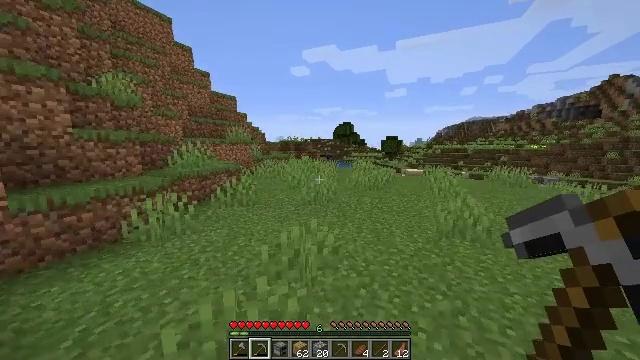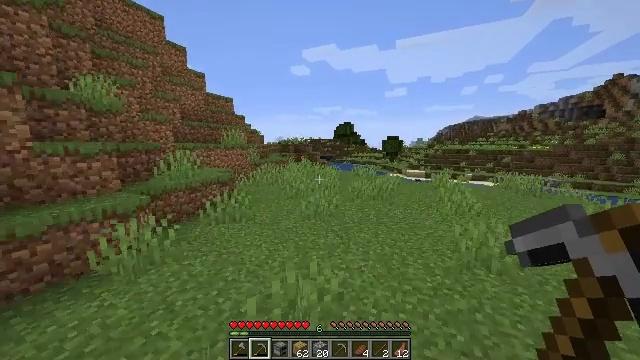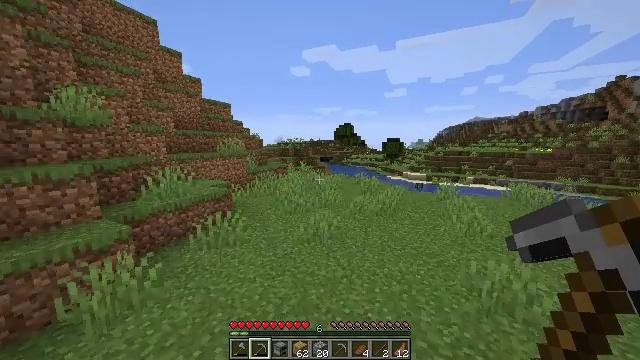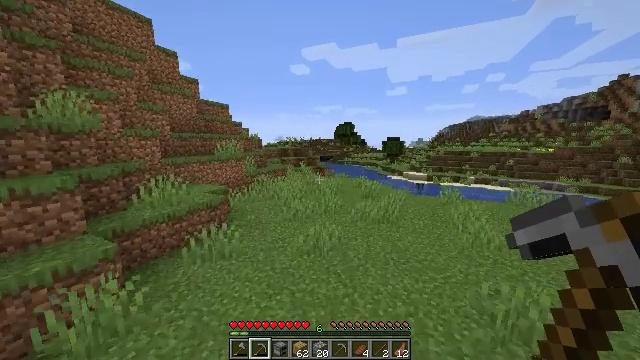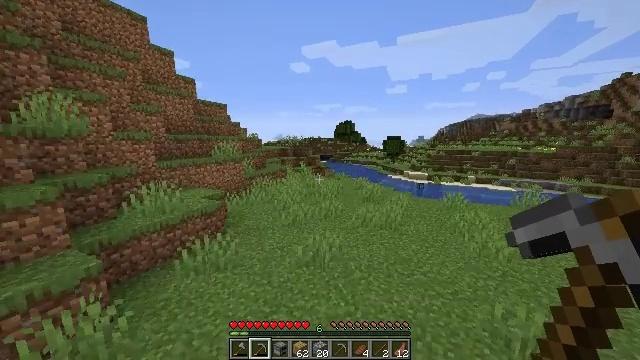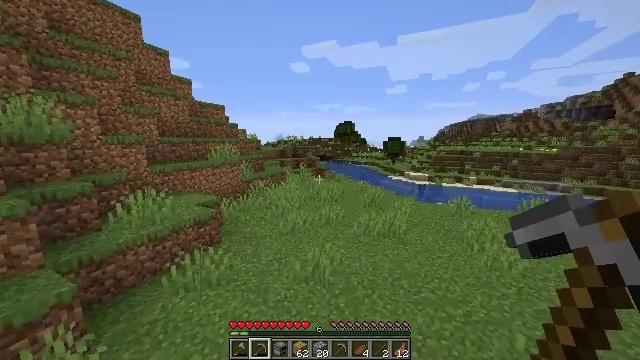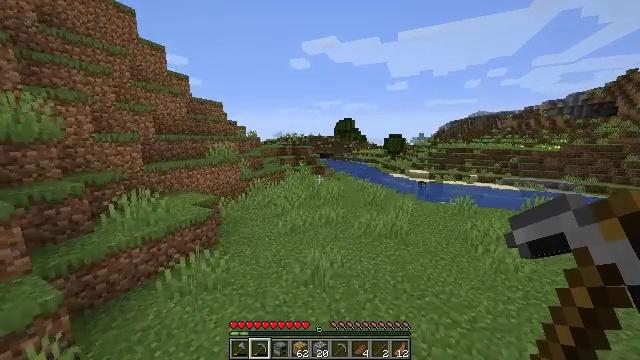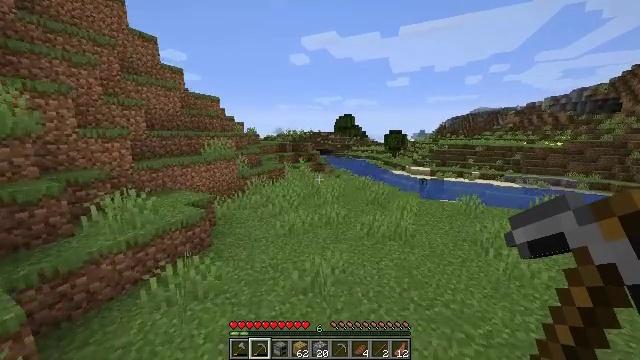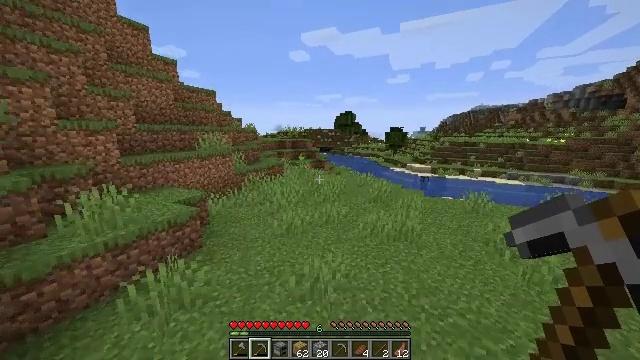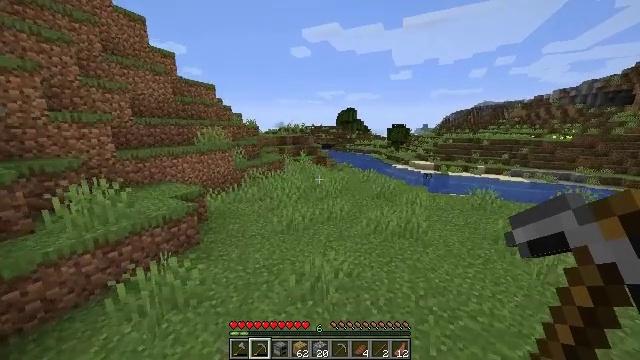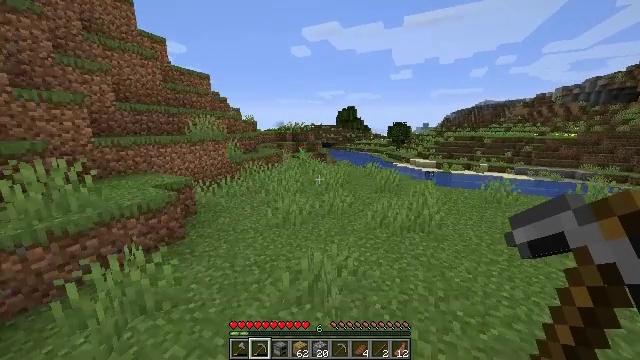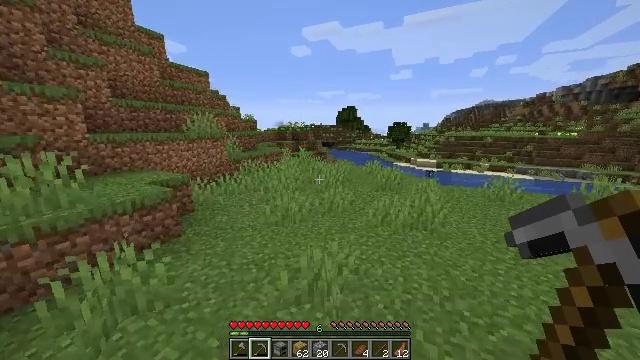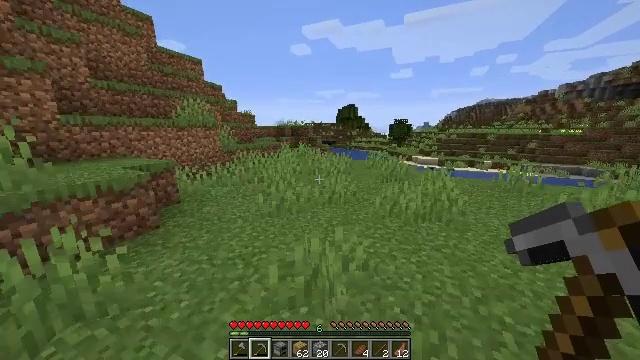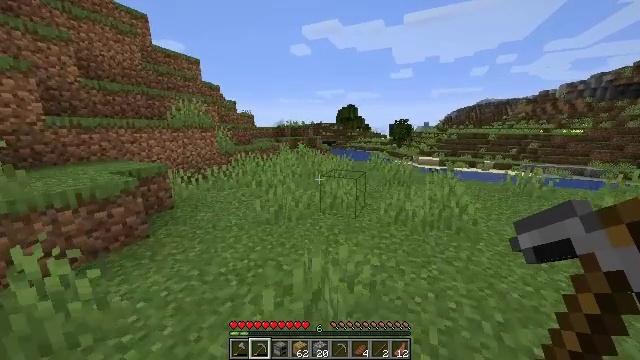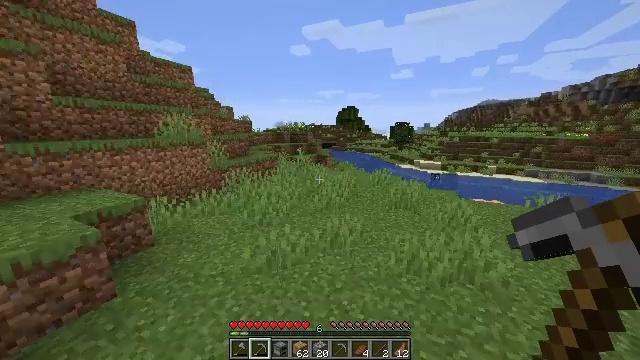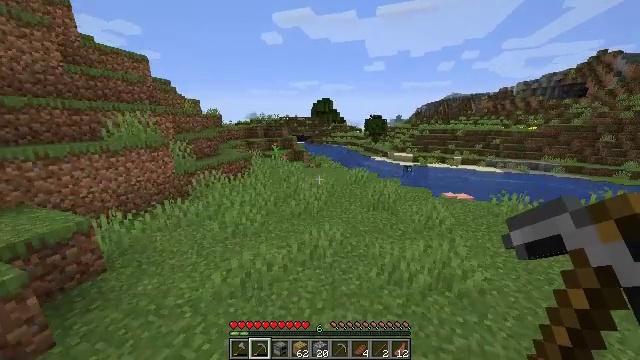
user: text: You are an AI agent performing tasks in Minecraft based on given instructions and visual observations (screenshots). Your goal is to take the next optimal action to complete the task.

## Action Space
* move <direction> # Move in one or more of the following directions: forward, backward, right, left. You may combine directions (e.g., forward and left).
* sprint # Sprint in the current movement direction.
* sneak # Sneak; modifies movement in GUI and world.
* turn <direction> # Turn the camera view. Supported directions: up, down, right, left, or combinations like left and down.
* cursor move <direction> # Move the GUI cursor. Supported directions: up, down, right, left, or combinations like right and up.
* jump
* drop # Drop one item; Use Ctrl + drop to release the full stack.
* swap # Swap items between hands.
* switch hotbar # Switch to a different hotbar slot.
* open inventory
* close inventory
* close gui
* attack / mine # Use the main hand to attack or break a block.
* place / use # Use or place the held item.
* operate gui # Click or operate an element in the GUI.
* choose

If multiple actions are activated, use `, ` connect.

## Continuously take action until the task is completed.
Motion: motion action
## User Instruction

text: Harvest the dead bush.
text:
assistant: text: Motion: move forward, jump
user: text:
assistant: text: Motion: move forward, jump
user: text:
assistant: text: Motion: move forward, jump
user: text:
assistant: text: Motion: move forward, jump
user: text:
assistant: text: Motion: move forward, jump
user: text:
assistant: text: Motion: move forward, jump
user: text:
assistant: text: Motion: move forward, jump
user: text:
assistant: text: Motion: move forward, jump
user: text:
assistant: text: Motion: move forward, jump
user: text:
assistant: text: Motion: move forward, jump
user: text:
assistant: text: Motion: move forward, jump
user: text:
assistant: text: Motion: move forward, jump
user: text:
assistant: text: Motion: move forward, jump
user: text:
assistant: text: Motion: move forward, jump
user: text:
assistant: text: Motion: move forward, turn right and down, jump
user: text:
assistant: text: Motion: move forward, turn right and down, jump
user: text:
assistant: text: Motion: move forward, jump
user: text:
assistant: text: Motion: move forward
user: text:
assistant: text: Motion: move forward, jump
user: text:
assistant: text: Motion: move forward, turn left, jump
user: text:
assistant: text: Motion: move forward, turn left, jump
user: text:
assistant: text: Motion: move forward, turn left, jump
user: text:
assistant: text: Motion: move forward, turn left, jump
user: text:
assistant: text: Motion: move forward, turn left, jump
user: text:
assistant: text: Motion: move forward, turn left, jump
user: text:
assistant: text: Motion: move forward, turn left, jump
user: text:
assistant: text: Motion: move forward, jump
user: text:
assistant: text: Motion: move forward, jump
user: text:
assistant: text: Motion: move forward, jump
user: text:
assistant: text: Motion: move forward, jump